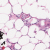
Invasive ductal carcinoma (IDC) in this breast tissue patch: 0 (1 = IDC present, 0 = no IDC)